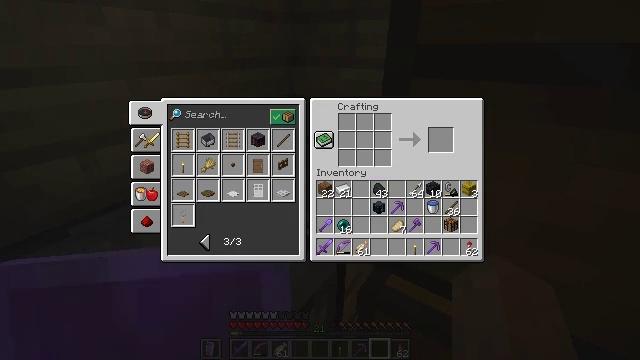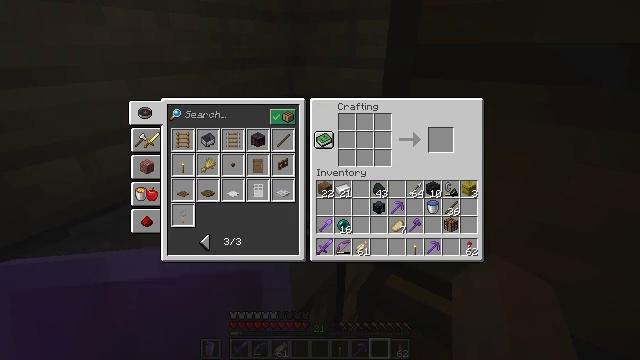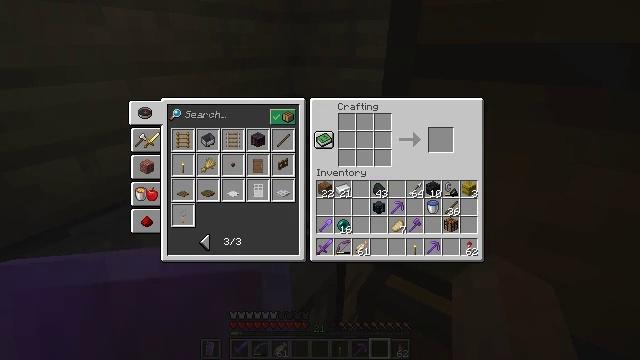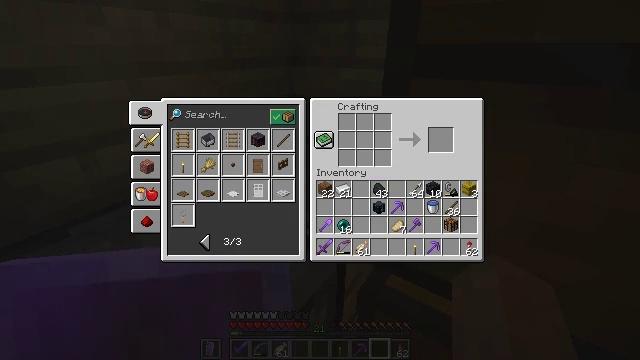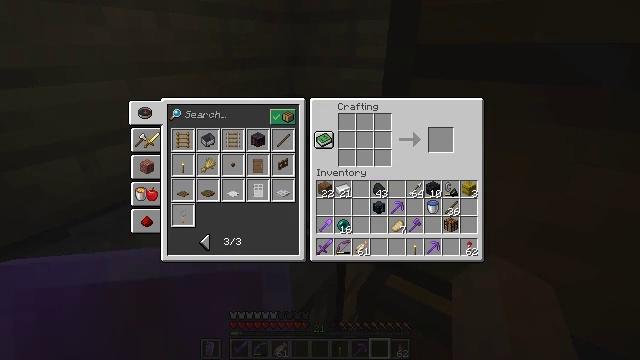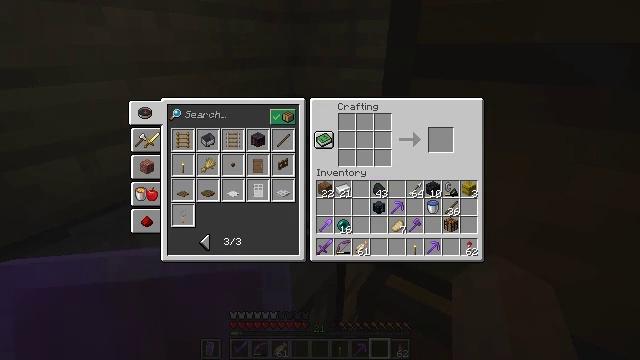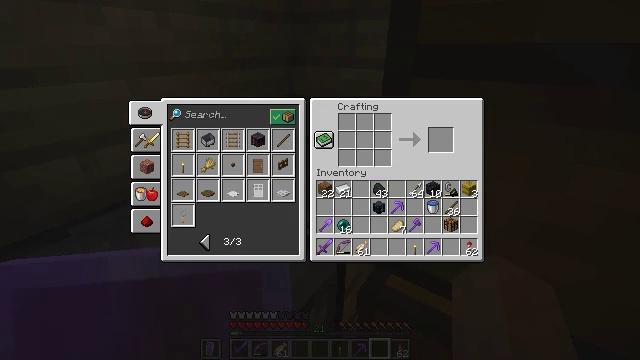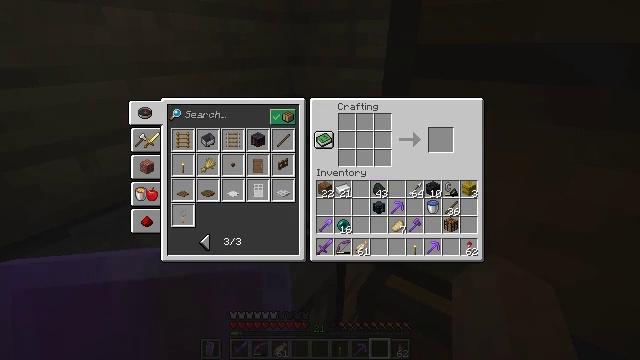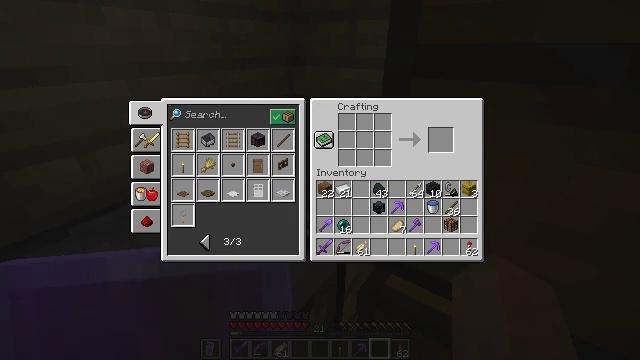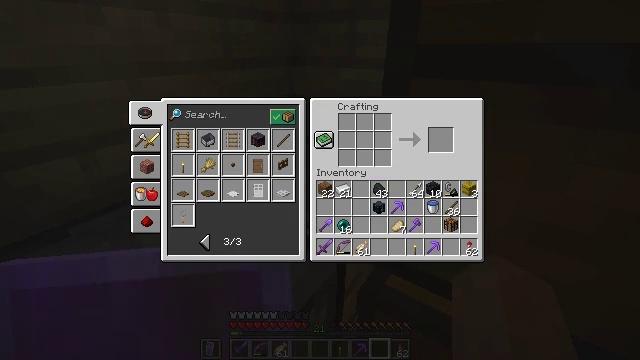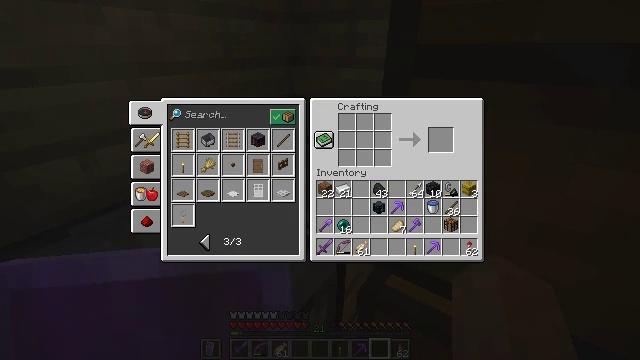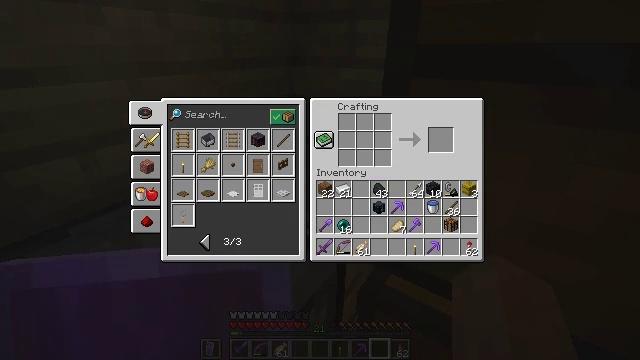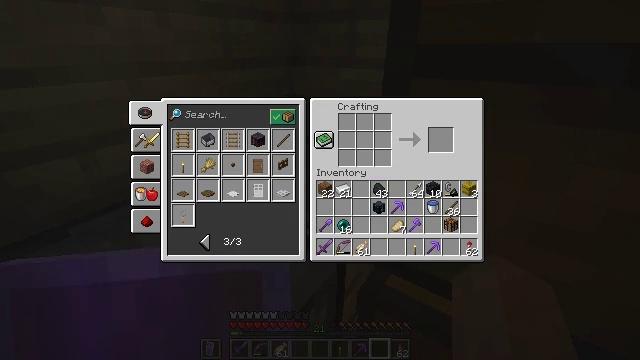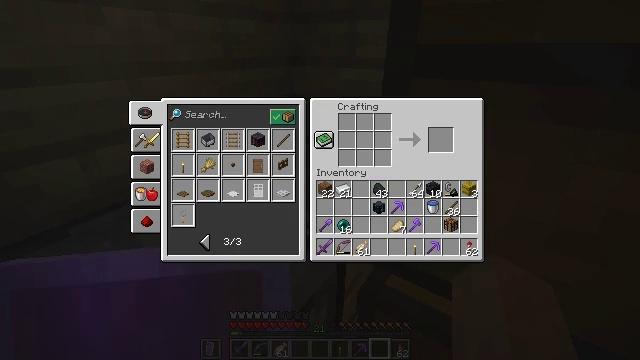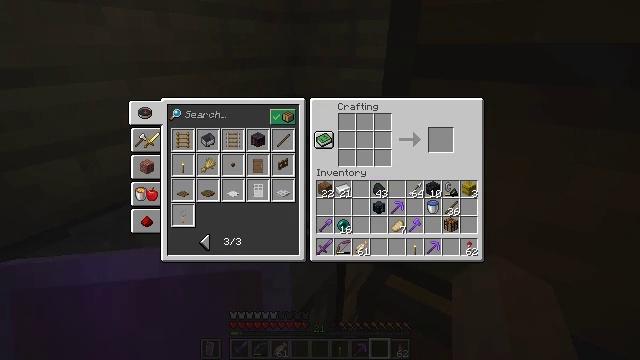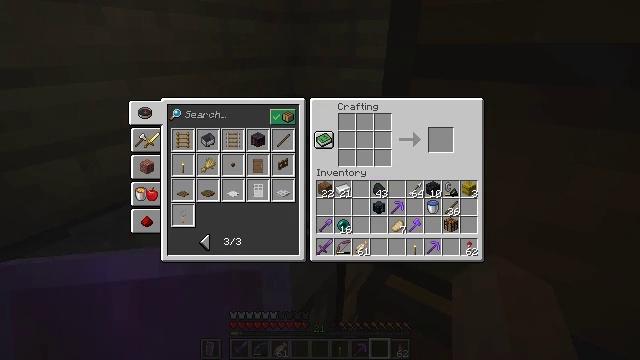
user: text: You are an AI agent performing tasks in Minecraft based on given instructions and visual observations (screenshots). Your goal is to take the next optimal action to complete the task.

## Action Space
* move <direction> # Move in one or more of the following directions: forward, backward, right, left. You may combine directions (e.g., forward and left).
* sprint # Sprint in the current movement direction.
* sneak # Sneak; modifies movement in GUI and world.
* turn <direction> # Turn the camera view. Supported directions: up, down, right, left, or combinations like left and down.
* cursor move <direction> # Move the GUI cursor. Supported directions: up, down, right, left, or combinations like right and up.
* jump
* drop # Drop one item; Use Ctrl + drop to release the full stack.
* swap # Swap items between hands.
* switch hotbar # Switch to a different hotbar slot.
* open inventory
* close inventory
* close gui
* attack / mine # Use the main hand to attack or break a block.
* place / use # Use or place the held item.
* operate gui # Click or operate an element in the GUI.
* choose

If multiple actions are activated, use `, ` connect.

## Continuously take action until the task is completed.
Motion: motion action
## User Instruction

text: Craft a tripwire hook at the crafting table.
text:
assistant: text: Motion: attack / mine
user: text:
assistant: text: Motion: no_op
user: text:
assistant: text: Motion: no_op
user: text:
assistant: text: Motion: no_op
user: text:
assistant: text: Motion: no_op
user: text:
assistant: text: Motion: no_op
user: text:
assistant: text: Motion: no_op
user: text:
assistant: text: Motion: no_op
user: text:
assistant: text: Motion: no_op
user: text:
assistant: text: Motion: no_op
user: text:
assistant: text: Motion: no_op
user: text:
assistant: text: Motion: no_op
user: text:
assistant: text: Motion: no_op
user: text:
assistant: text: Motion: no_op
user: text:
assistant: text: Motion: no_op
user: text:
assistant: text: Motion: no_op
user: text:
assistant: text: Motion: no_op
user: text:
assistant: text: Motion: no_op
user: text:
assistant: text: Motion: no_op
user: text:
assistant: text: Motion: no_op
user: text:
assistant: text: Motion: no_op
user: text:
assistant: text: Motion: no_op
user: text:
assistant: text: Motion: no_op
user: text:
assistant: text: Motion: no_op
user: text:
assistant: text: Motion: turn left and up
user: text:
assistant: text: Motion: turn left and up
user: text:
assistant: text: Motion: turn left and up
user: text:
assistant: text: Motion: no_op
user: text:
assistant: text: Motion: sneak
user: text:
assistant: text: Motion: sneak